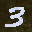
Label: 3